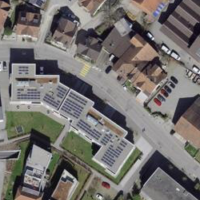
EUNIS habitat code: 54
Species observed at this site:
Salvia pratensis